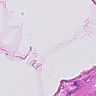
Metastatic tissue present: no